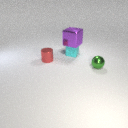
small green metal sphere to the right of small cyan rubber cube